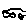
Label: car